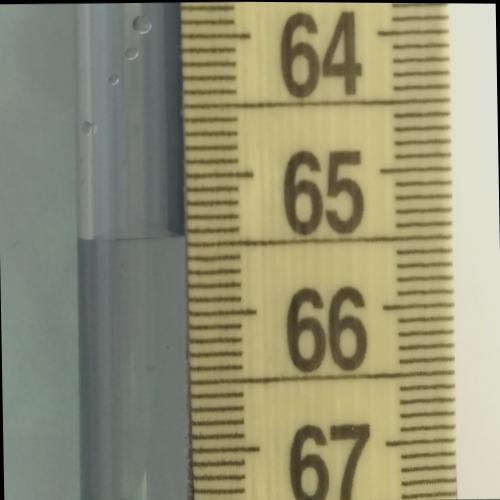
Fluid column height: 65.4 cm